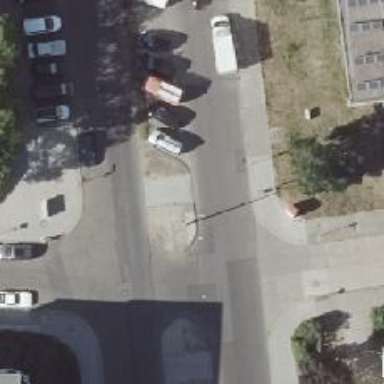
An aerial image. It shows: Unmarked footway crossing with pedestrian island.